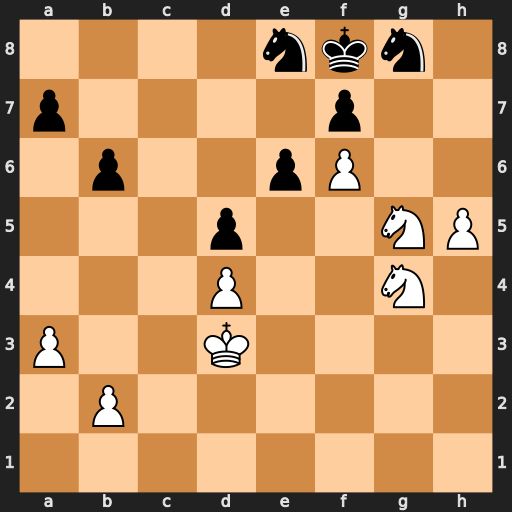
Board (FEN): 4nkn1/p4p2/1p2pP2/3p2NP/3P2N1/P2K4/1P6/8
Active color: w
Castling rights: -
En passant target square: -
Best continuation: Nh7#